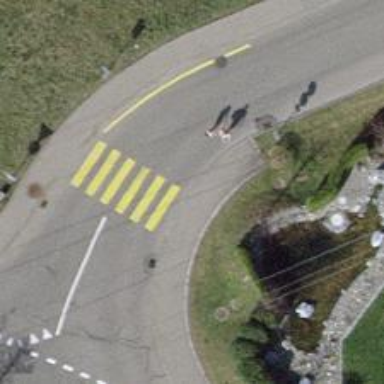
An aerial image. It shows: Unmarked crossing on the road.